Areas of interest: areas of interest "Shougang Institute of Technology - Football Field"
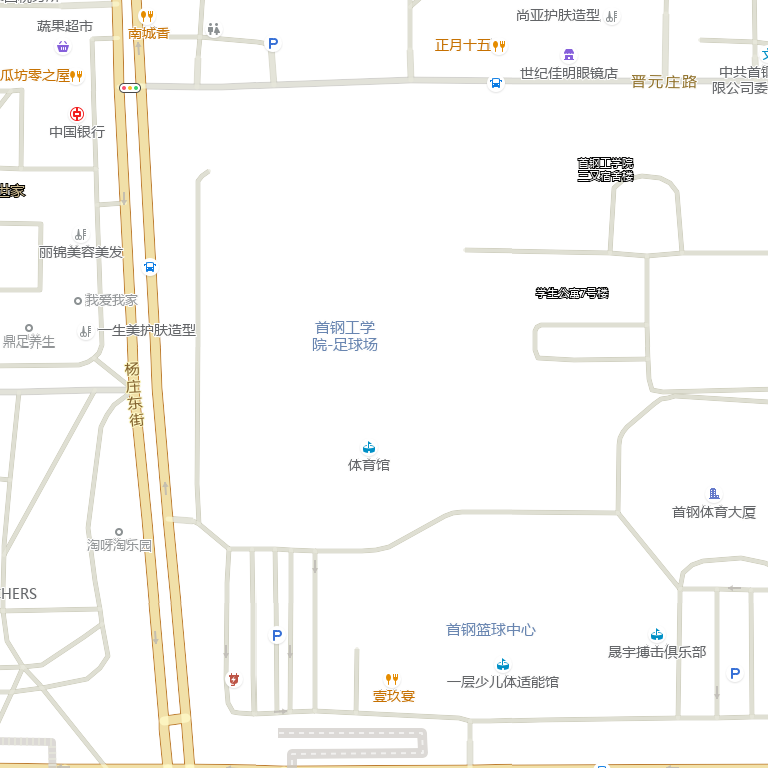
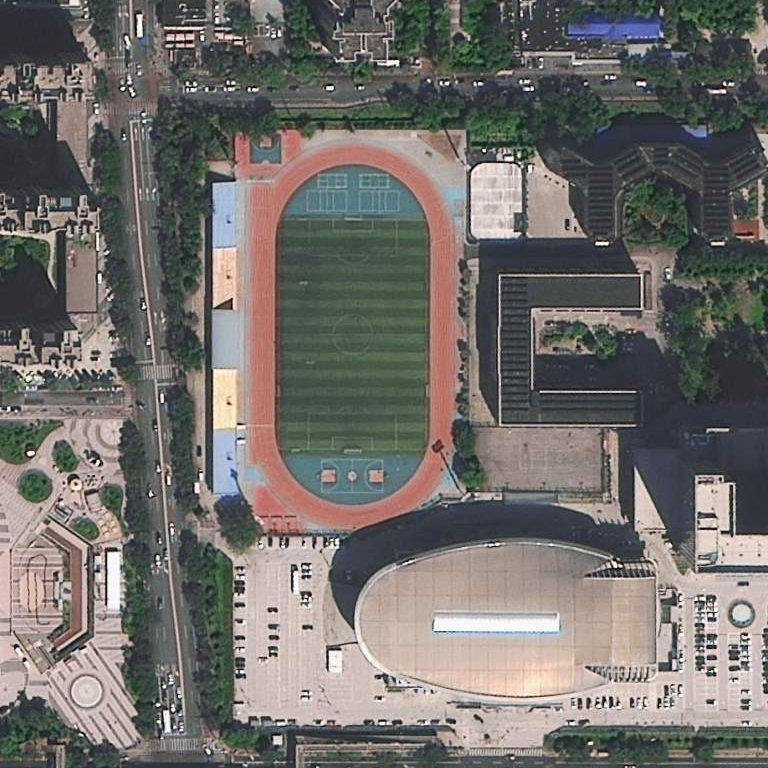